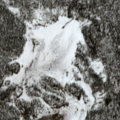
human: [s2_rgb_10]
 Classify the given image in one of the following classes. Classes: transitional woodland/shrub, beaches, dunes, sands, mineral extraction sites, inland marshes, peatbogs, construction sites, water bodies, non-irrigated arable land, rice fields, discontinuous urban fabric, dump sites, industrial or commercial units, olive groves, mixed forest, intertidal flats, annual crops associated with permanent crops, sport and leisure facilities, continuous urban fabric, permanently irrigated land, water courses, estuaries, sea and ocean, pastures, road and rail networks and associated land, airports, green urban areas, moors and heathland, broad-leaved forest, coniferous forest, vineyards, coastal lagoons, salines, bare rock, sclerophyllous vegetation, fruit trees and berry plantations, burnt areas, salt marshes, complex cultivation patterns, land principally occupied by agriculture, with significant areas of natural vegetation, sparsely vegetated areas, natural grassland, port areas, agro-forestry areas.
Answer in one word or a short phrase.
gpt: coniferous forest, peatbogs